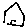
Label: house